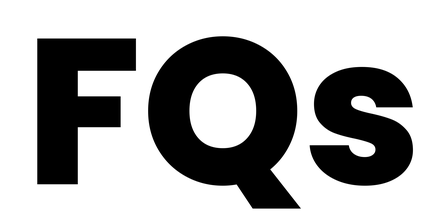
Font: Poppins-ExtraBold